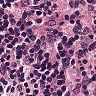
Metastatic tissue present: no